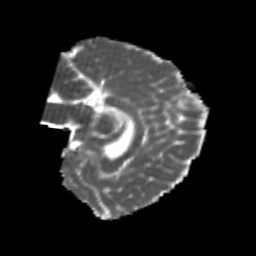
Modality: MD
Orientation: sagittal
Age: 23
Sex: female
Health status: healthy
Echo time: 0.074 s